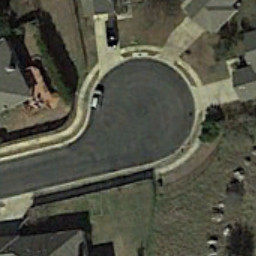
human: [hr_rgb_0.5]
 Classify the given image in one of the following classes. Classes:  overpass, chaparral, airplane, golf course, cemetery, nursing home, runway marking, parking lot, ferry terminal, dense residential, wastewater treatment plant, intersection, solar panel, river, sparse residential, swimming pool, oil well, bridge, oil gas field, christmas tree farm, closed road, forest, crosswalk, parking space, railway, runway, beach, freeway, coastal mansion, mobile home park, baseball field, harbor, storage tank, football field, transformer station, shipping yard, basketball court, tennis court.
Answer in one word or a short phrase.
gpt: closed road